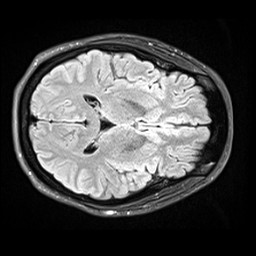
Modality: FLAIR
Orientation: axial
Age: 33
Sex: female
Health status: healthy
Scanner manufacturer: siemens
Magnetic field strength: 3 T
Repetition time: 9 s
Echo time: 0.088 s